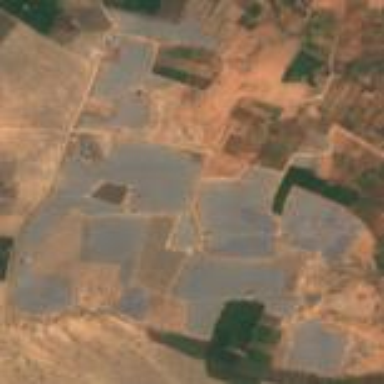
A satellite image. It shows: Wall surrounding solar power plant. The plant uses photovoltaic panels to generate electricity.